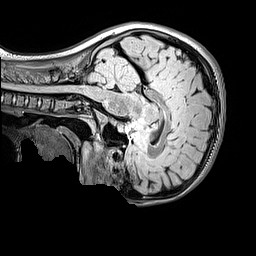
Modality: FLAIR
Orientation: sagittal
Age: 11
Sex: female
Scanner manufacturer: siemens
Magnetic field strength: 3 T
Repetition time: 5 s
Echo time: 0.388 s